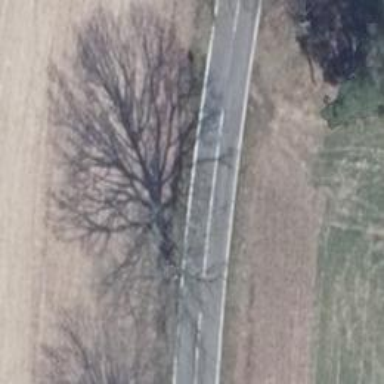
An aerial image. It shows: Deciduous tree with broadleaved leaves.